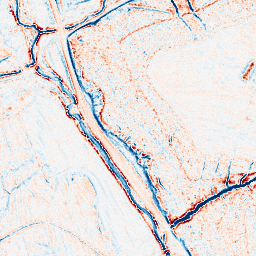
Category: edge_preserving
Decomposition family: anisotropic_diffusion
Decomposition parameters: iterations: 10
kappa: 10
gamma: 0.15
Upsampling method: sinc_blackman
Upsampling parameters: scale: 4
kernel_size: 16
Upsampling scale: 4